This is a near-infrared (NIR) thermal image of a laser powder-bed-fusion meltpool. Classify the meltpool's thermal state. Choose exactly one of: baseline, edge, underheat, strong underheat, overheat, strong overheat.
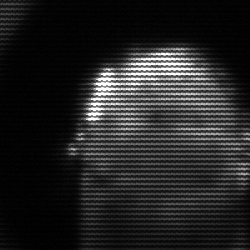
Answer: baseline